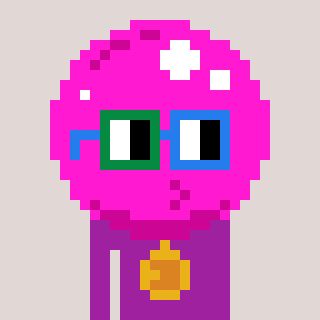
a pixel art character with square green and blue glasses, a bubblegum-shaped head and a magenta-colored body on a warm background